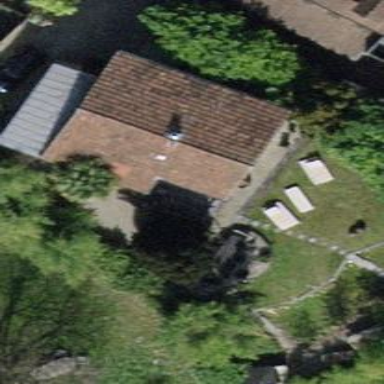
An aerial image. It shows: Gabled house with brown roof.